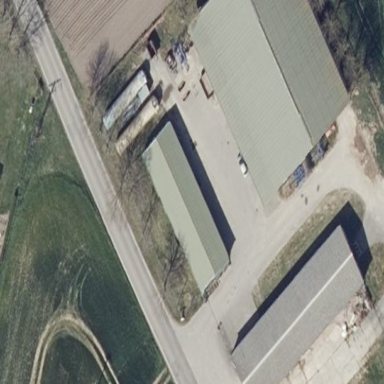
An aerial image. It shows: Farmyard area.